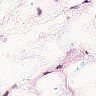
Metastatic tissue present: no